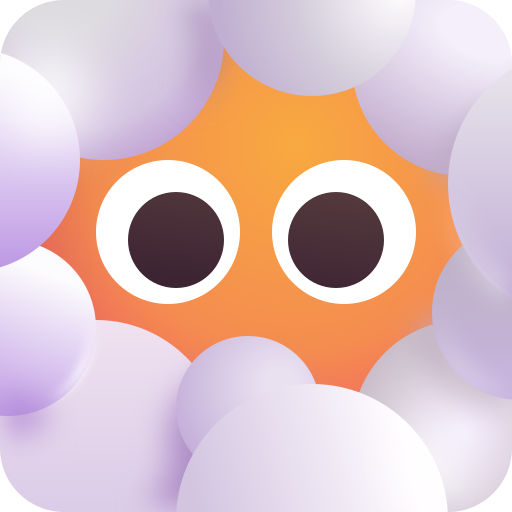
face in clouds color